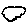
Label: cloud